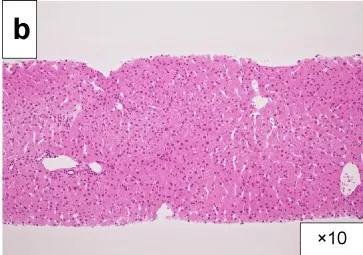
Histopathological and immunohistochemical analysis of a liver tumor biopsy revealing hepatocellular carcinoma. A-b) A liver tumor biopsy was performed to confirm the diagnosis. Haematoxylin and eosin staining of the carcinomatous specimen shows well-differentiated hepatocellular carcinoma and that of noncancerous portions shows no fibrosis and/or inflammatory infiltration.
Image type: pathology (fish)